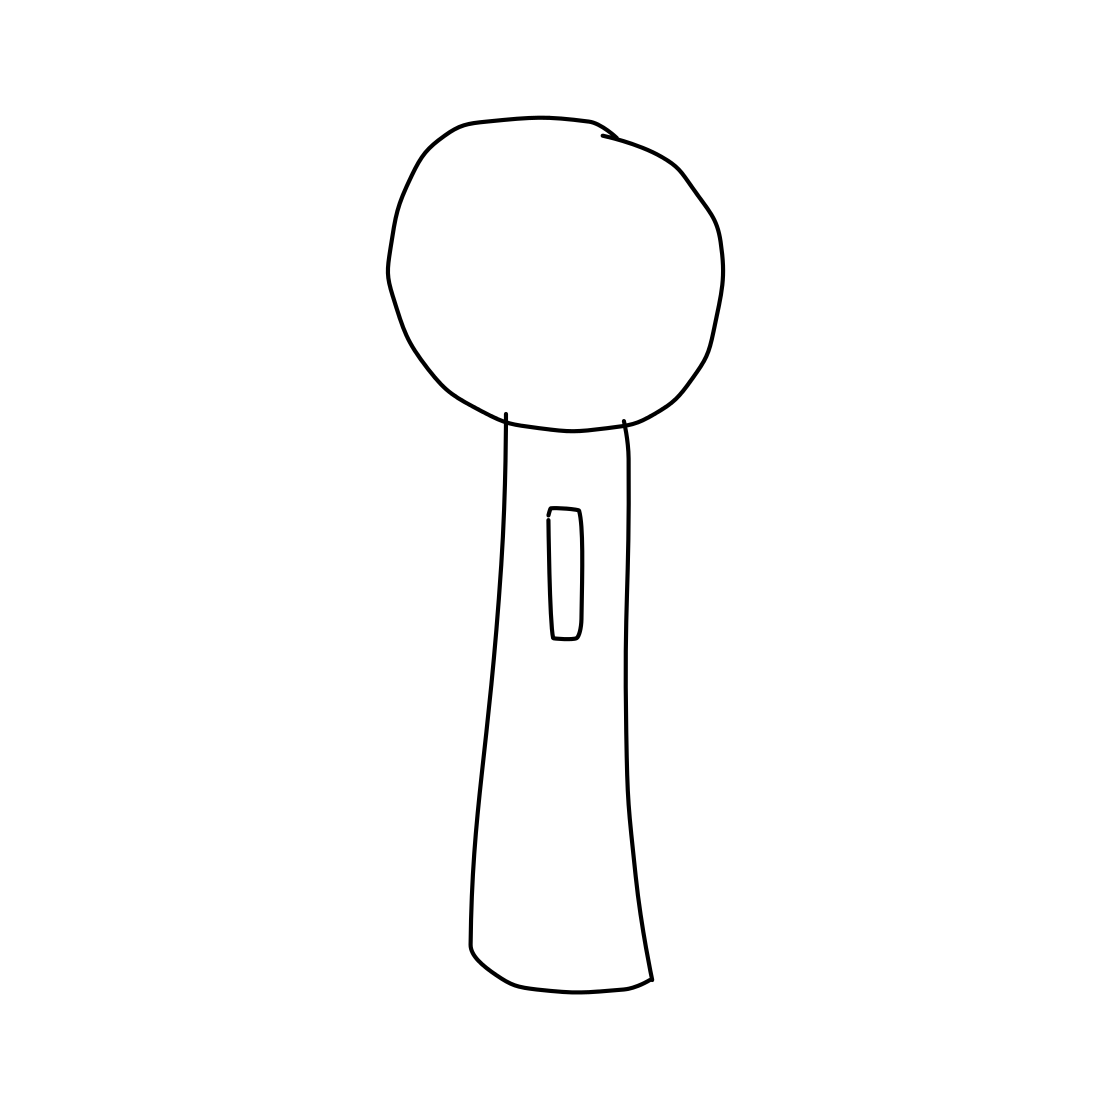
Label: microphone